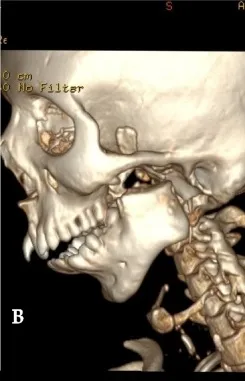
Computed Tomographic Images. . B: Post - op TMJ Ankylosis.
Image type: radiology (ct)